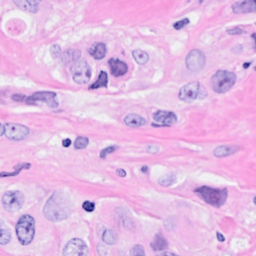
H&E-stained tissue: Breast